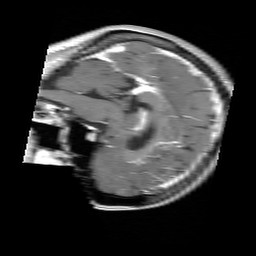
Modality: T1w
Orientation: sagittal
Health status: ill
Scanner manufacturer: siemens
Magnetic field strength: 3 T
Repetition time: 0.4 s
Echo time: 0.00272 s